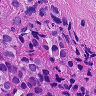
Metastatic tissue present: yes